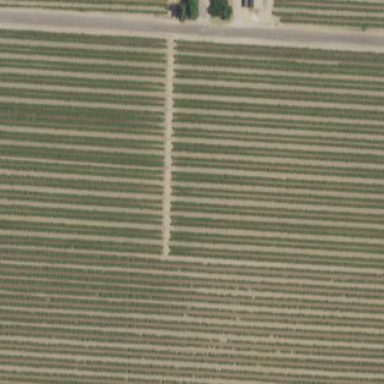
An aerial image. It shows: Vineyard.